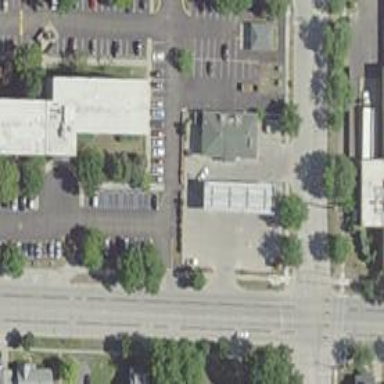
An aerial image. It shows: Convenience shop.